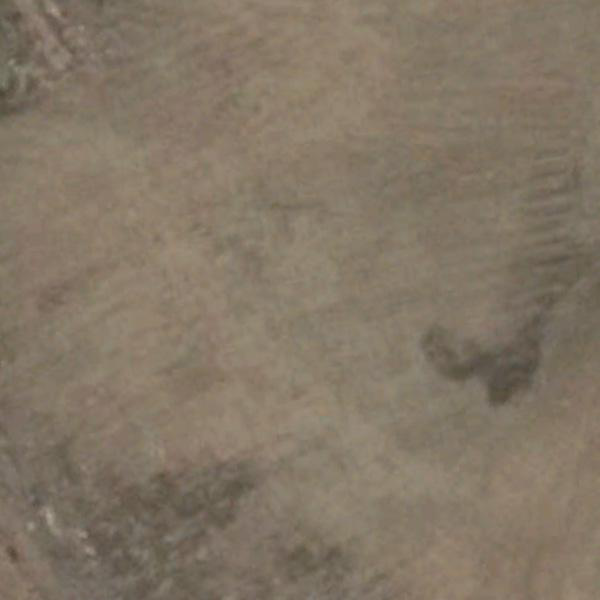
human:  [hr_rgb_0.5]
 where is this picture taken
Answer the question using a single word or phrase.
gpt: bare land